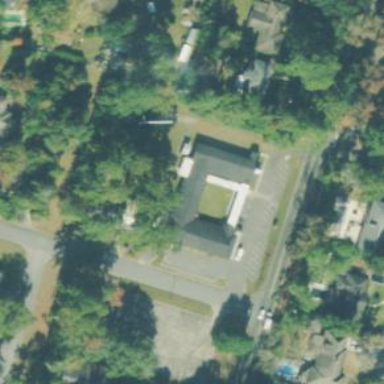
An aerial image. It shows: Religious building.